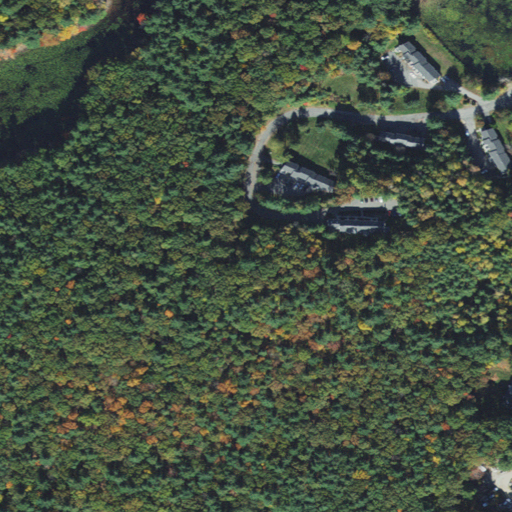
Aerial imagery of mountain in Massachusetts named Locust Hill containing mixed forest, deciduous forest, evergreen forest, medium intensity development, low intensity development, herbaceous wetlands, open development, open water, high intensity development, and grassland